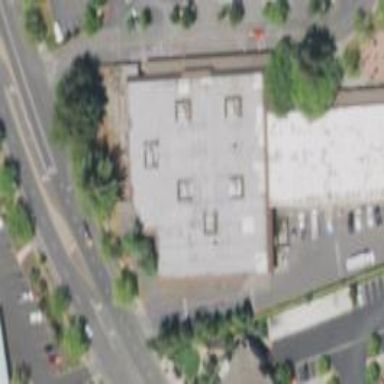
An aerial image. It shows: Building.